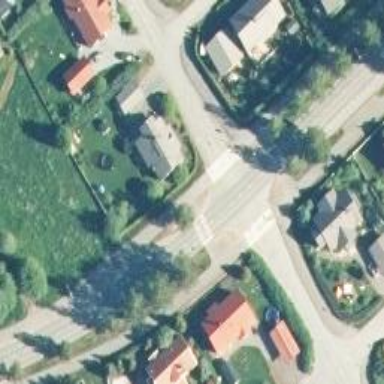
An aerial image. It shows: Uncontrolled crossing on the road.